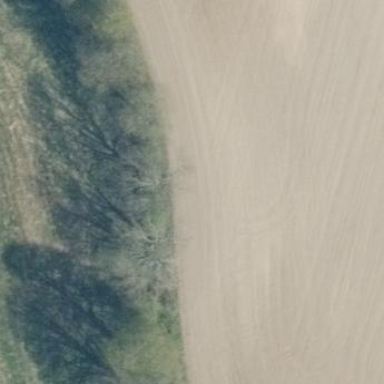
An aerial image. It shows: Deciduous broadleaved woodland.